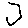
Label: hexagon